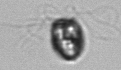
Label: Pyramimonas_morphotype1